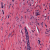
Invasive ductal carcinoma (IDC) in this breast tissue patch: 1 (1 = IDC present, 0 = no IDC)